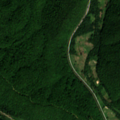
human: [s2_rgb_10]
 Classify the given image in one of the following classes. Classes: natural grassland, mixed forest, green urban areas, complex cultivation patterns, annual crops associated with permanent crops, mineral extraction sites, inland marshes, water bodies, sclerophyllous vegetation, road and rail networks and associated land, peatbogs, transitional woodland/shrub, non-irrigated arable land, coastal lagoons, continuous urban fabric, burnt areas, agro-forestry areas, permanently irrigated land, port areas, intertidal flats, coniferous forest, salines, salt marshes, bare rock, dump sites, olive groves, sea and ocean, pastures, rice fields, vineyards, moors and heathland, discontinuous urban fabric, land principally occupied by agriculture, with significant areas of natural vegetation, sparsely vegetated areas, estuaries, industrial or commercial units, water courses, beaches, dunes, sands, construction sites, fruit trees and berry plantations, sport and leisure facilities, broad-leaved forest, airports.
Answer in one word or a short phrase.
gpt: complex cultivation patterns, broad-leaved forest